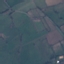
Land use / land cover: Pasture